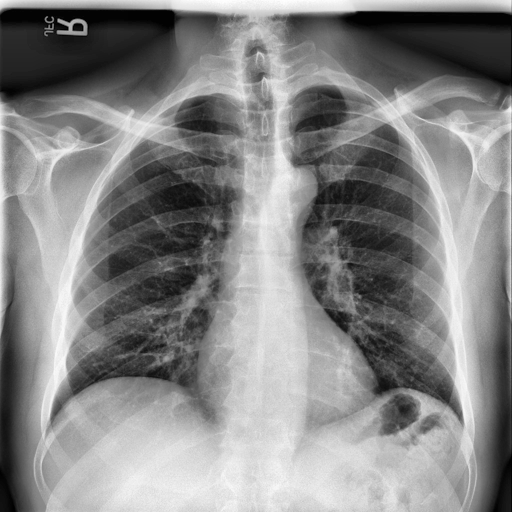
Finding: NORMAL